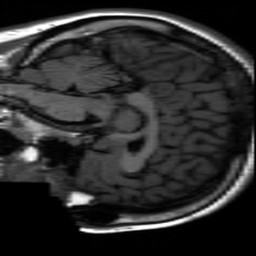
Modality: inplaneT1
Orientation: sagittal
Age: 19
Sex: female
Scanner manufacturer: ge
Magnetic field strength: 3 T
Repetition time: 2.499 s
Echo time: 0.02513 s